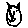
Label: cat